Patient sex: M
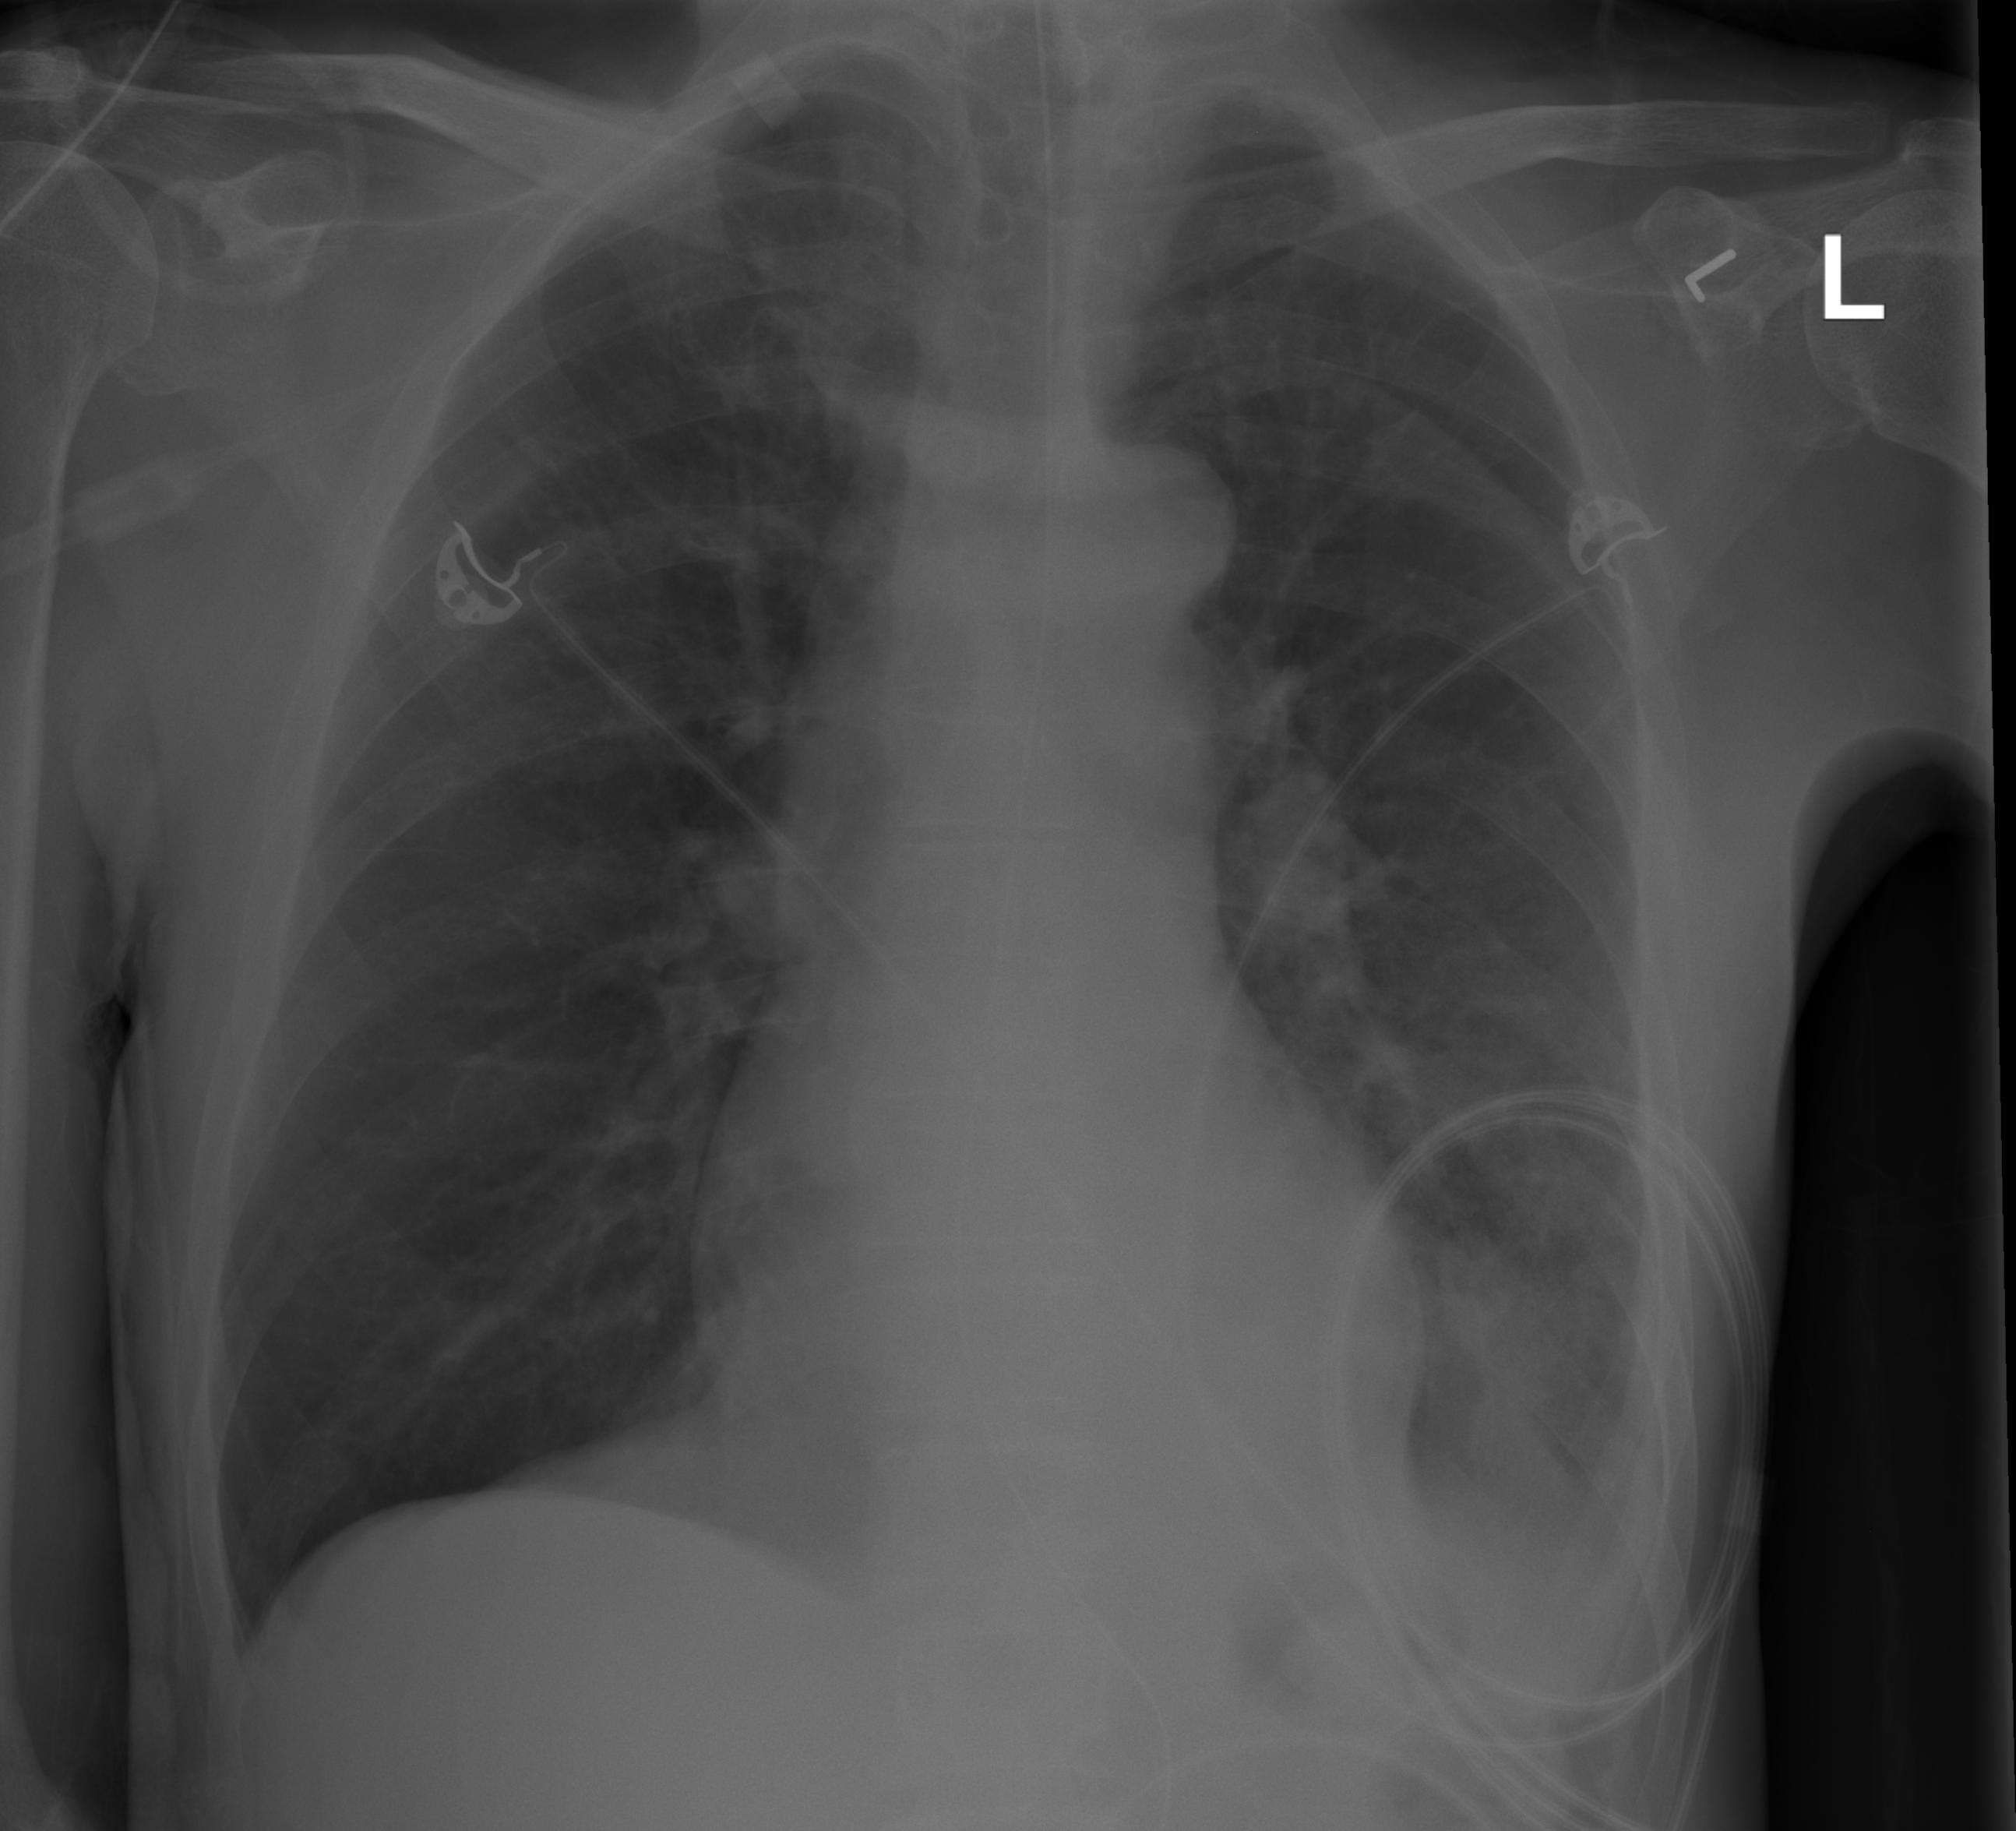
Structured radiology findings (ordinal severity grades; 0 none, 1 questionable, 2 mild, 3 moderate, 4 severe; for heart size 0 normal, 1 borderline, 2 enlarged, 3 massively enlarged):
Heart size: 0
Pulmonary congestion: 0
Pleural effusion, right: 0
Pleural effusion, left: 2
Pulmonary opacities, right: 0
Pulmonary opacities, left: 2
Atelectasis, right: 0
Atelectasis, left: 2